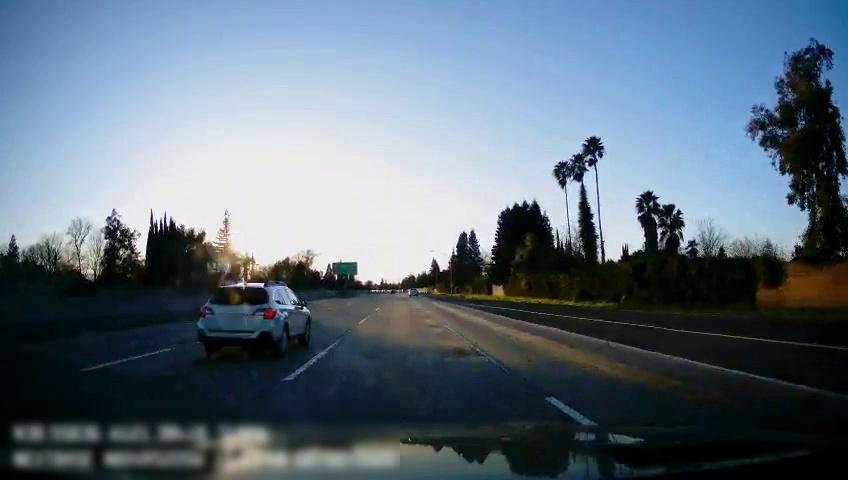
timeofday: Day
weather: Sunny
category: Drivable Space
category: Vehicles | Truck
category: Vehicles | SUV
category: Lanes | Alternate Lane
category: Lanes | Current Lane
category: Lanes | Current Lane
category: Lanes | Alternate Lane
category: Lanes | Alternate Lane
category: Traffic | Signs